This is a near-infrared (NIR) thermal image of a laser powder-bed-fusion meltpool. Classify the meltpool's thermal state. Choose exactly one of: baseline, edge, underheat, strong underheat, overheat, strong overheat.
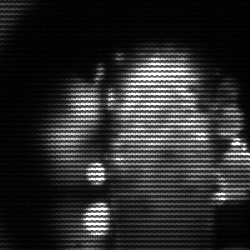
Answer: strong underheat